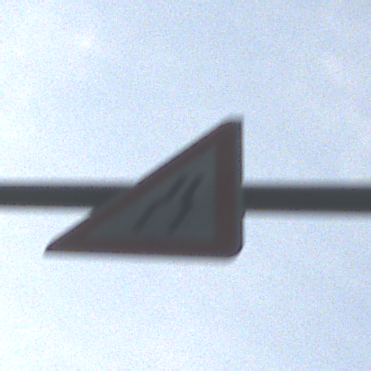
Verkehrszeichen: VerengteFahrbahn
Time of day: SunriseSunset
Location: Outdoor (Nature)
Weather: PartlyCloudy
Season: NotSpecified
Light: Natural